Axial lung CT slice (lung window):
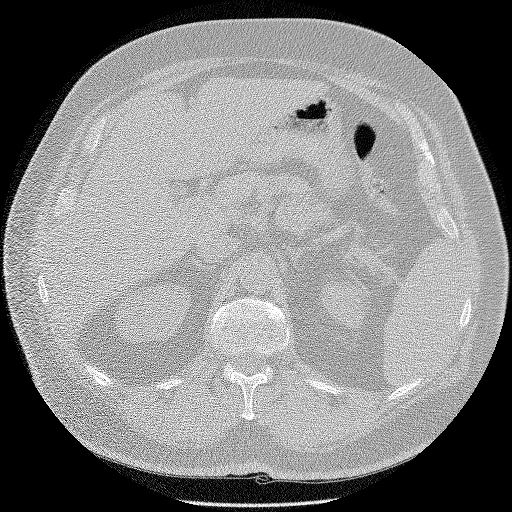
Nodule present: no